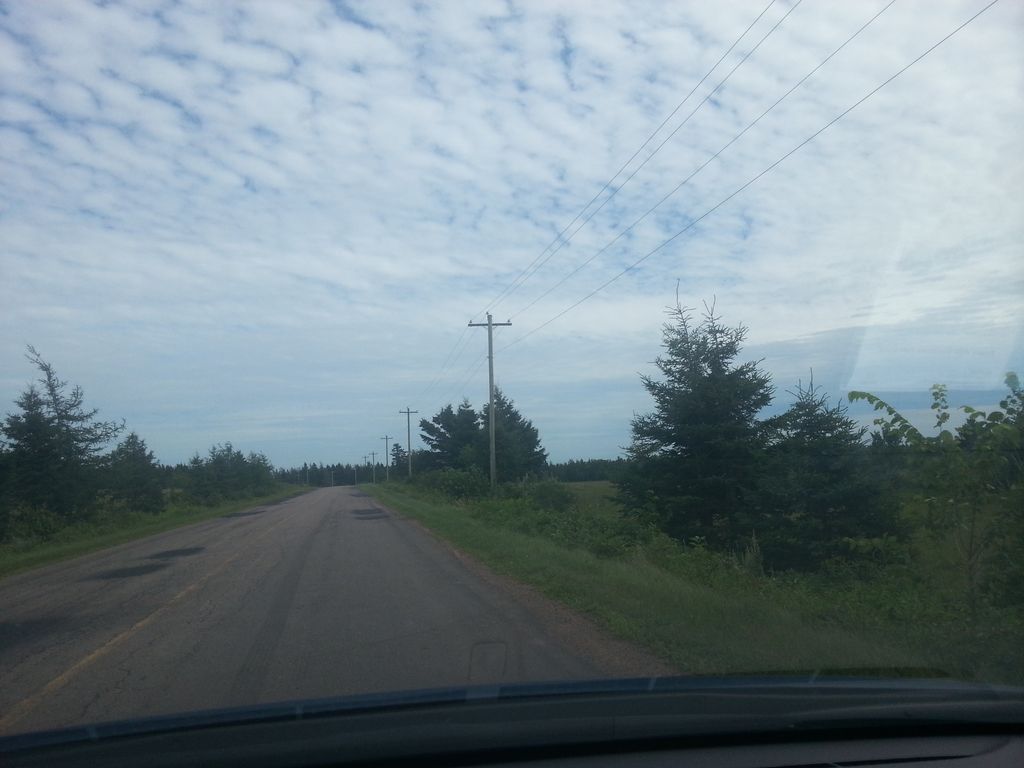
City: charlottetown